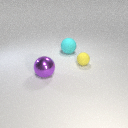
large purple metal sphere to the left of large cyan rubber sphere